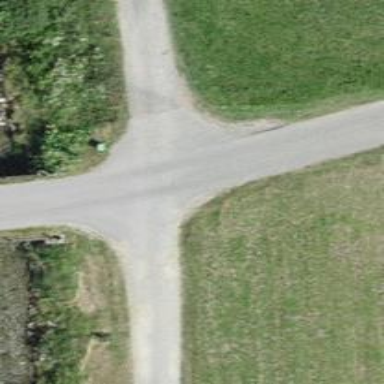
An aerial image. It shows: Unclassified road.